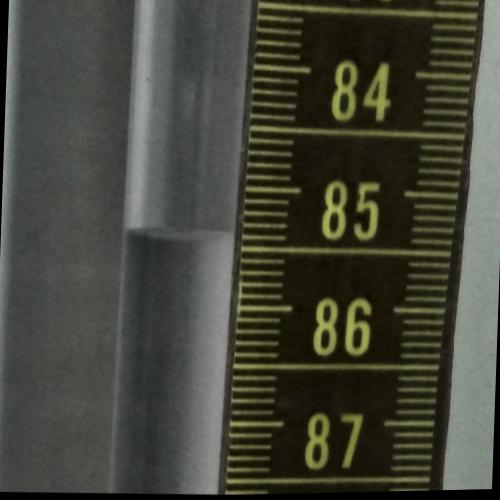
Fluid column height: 85.4 cm